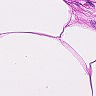
Metastatic tissue present: no